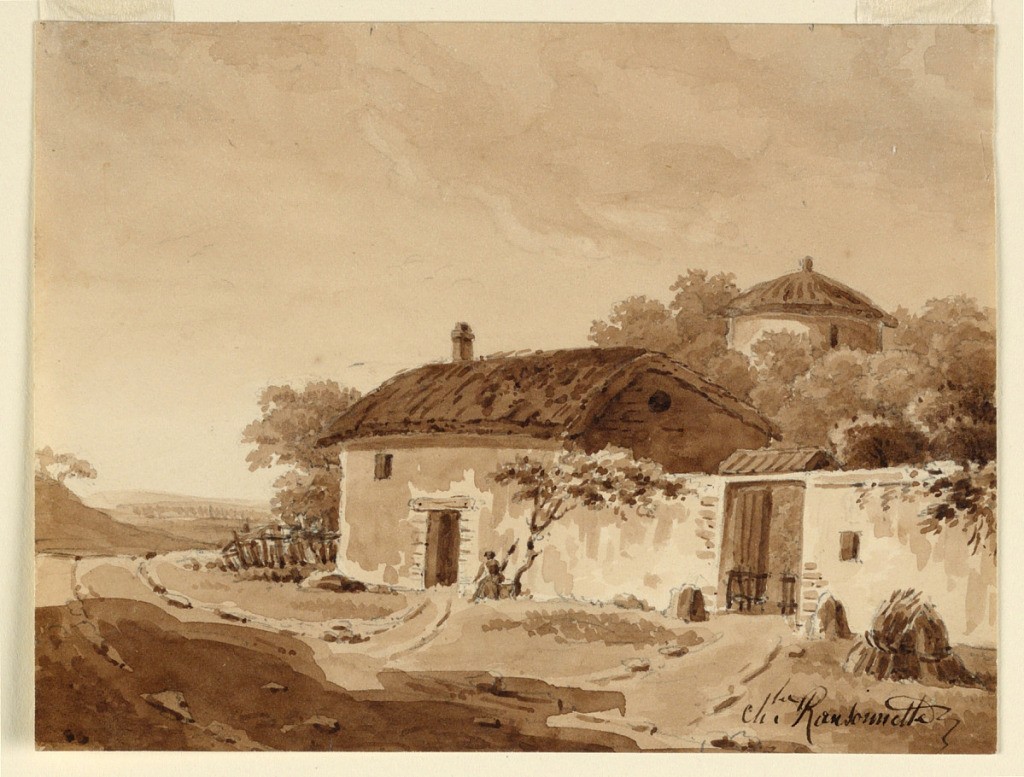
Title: In a Village
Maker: Charles Nicolas Ransonnette, French, 1793 - 1877
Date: ca. 1850
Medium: Graphite, brush and reddish-brown watercolor, brush and white gouache on paper
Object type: Drawing
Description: A road, running from the left background, passes an estate, part of which is shown. A spinning woman sits in front of a dwelling. A circular tower rises above trees.